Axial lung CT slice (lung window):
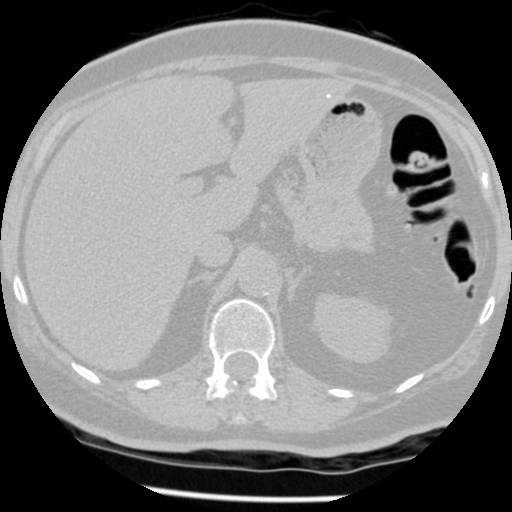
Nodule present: no